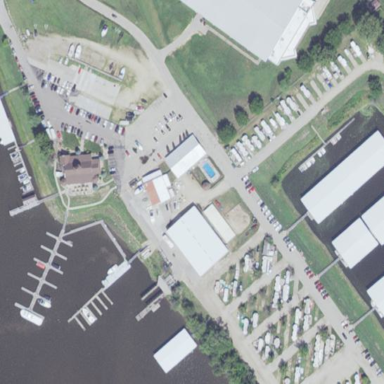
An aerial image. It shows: Marina on leisure land.